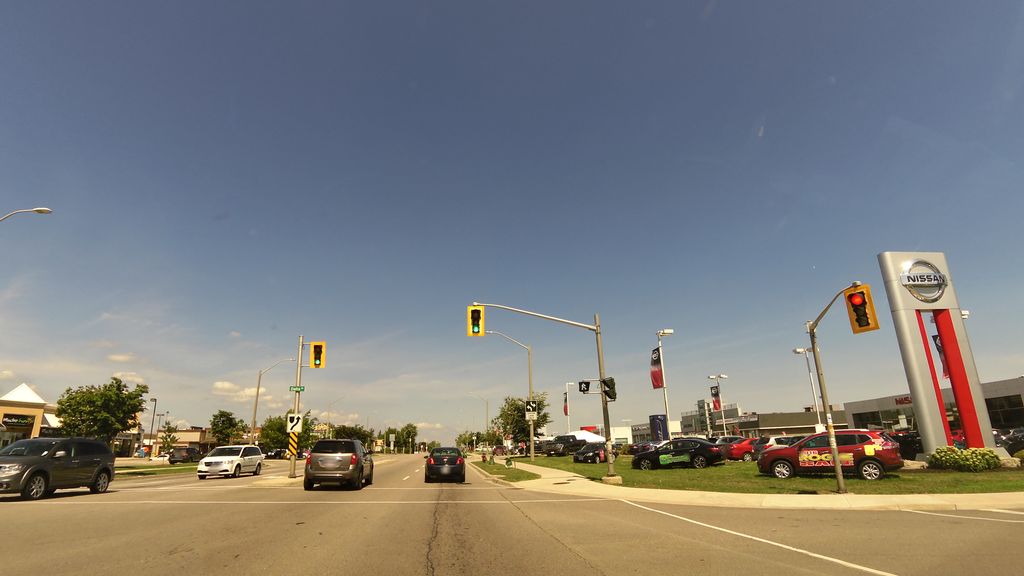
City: hamilton